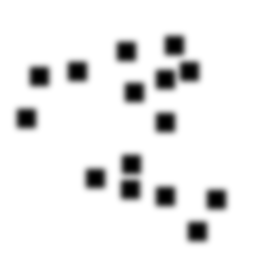
Squares: 15
Triangles: 0
Stars: 0
Total shapes: 15